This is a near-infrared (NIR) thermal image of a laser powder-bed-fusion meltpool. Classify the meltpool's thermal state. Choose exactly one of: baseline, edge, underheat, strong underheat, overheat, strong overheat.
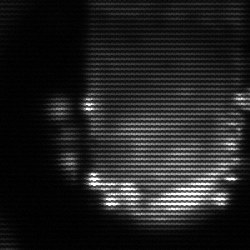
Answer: baseline